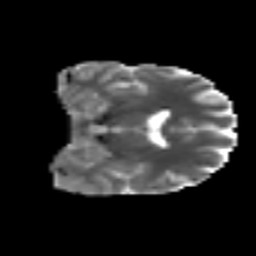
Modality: MD
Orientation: coronal
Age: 40
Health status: ill
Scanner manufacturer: philips
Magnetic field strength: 3 T
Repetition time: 9 s
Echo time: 0.127 s